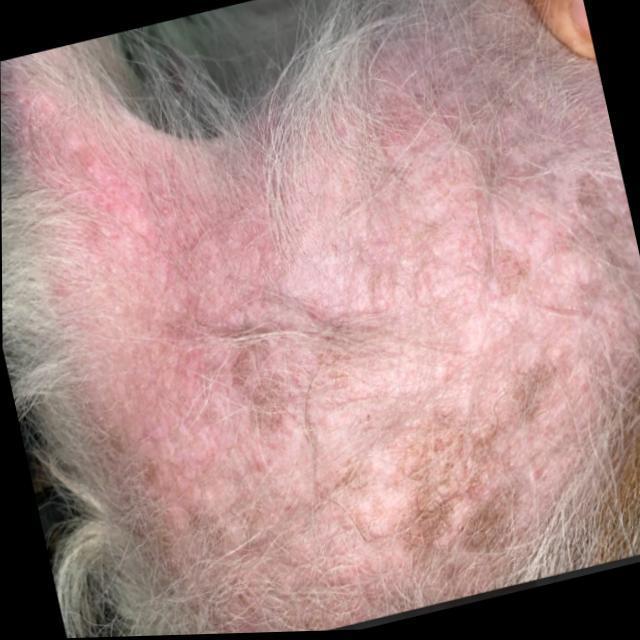
Canine demodicosis (Demodex mange) — caused by Demodex canis mites. Presents with alopecia, follicular papules, pustules, and comedones. Often localized on face and forelimbs.